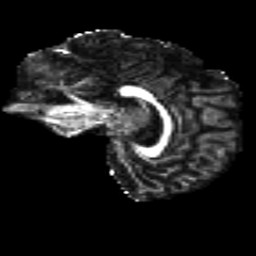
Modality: FA
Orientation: sagittal
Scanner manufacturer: siemens
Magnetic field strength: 3 T
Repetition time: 4.16 s
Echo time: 0.0806 s